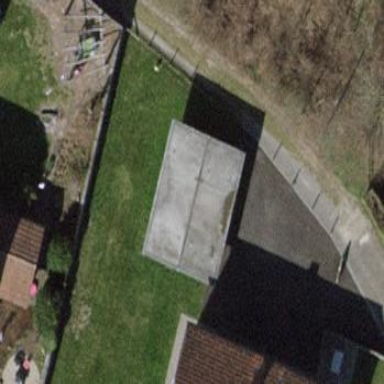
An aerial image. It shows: Shed with flat roof.